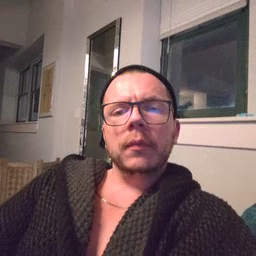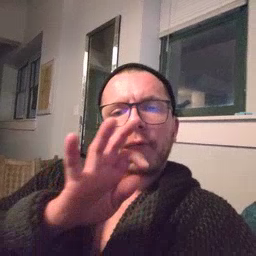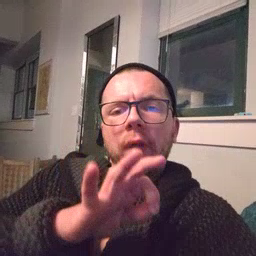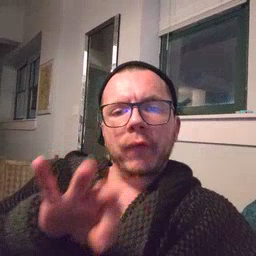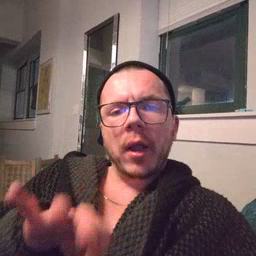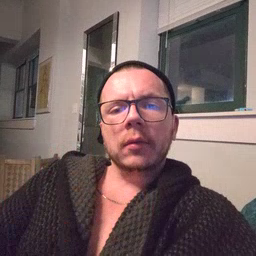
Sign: frenchfries